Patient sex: M
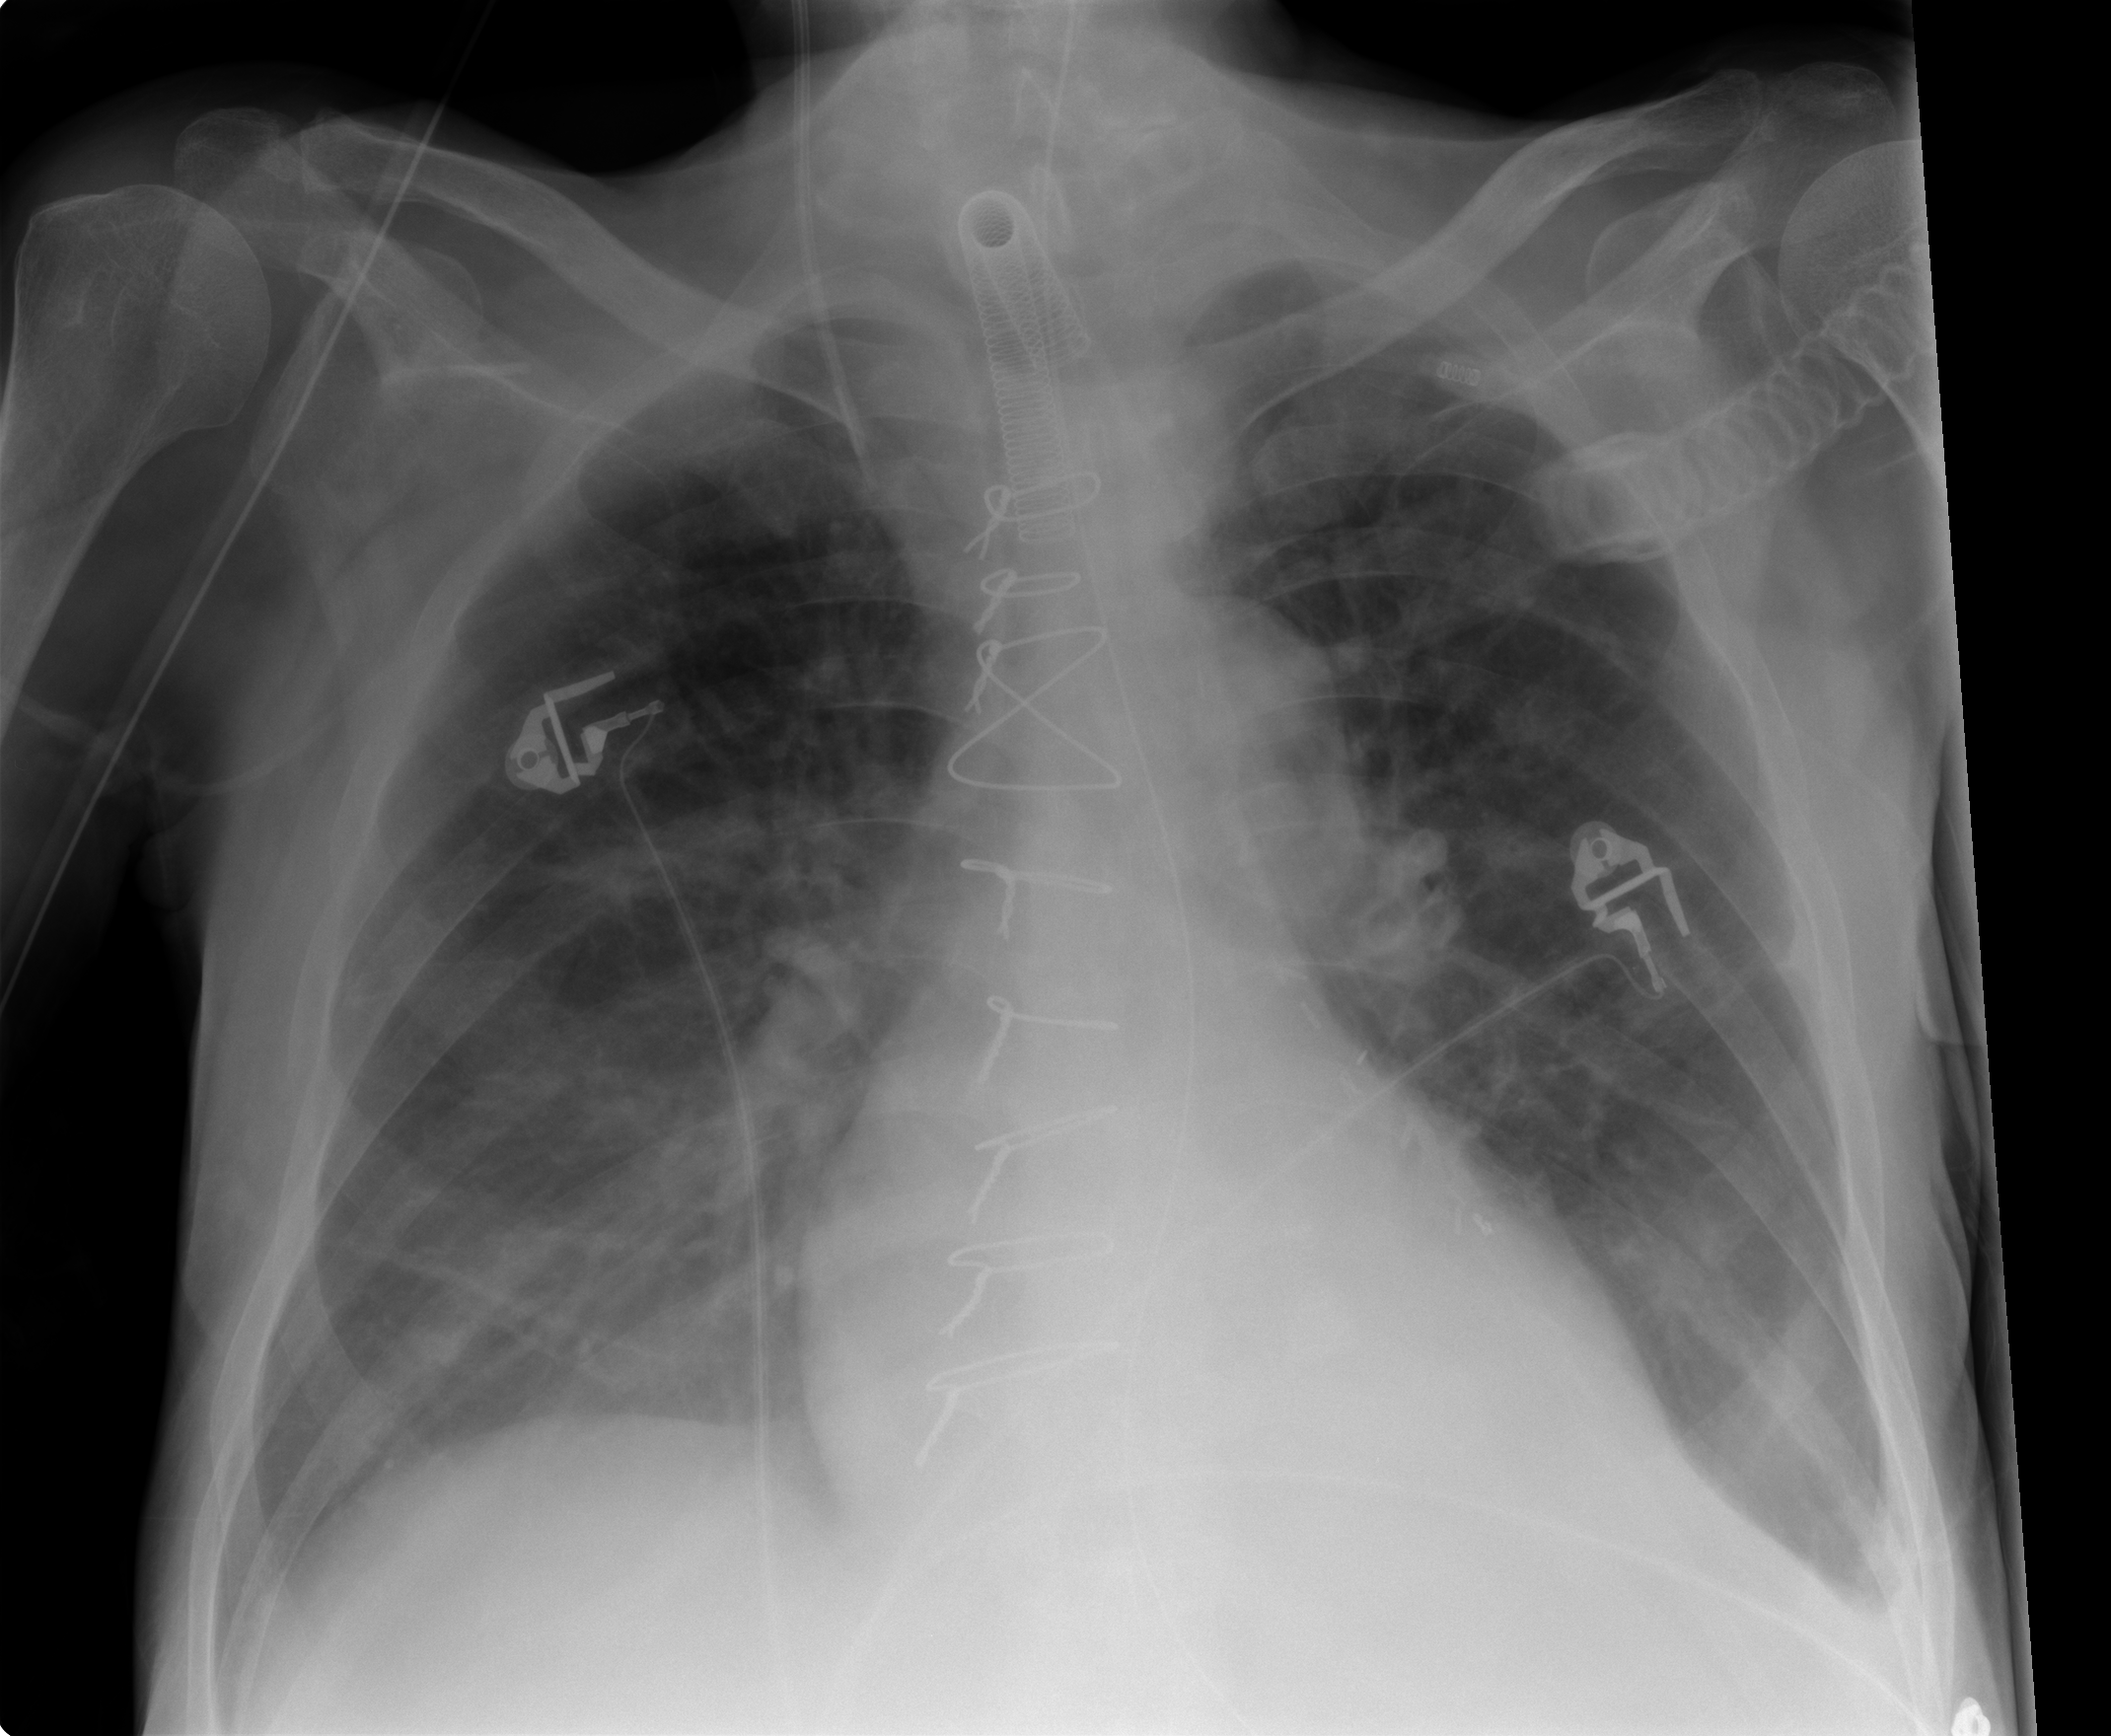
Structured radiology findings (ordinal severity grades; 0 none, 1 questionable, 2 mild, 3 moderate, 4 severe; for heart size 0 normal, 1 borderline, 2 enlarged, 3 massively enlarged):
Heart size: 0
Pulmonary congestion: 2
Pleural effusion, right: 1
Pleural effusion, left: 1
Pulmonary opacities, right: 2
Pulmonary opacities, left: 2
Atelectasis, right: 0
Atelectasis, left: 0